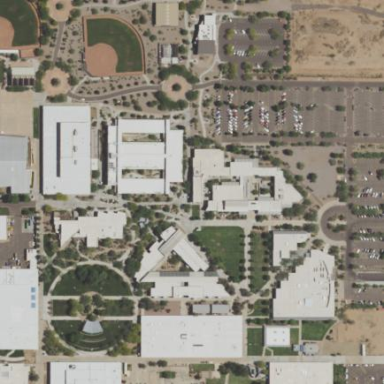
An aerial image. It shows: College or university.